Field crop: maize
Growth stage: 2
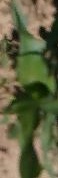
Species: maize